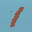
Label: 1